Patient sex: M
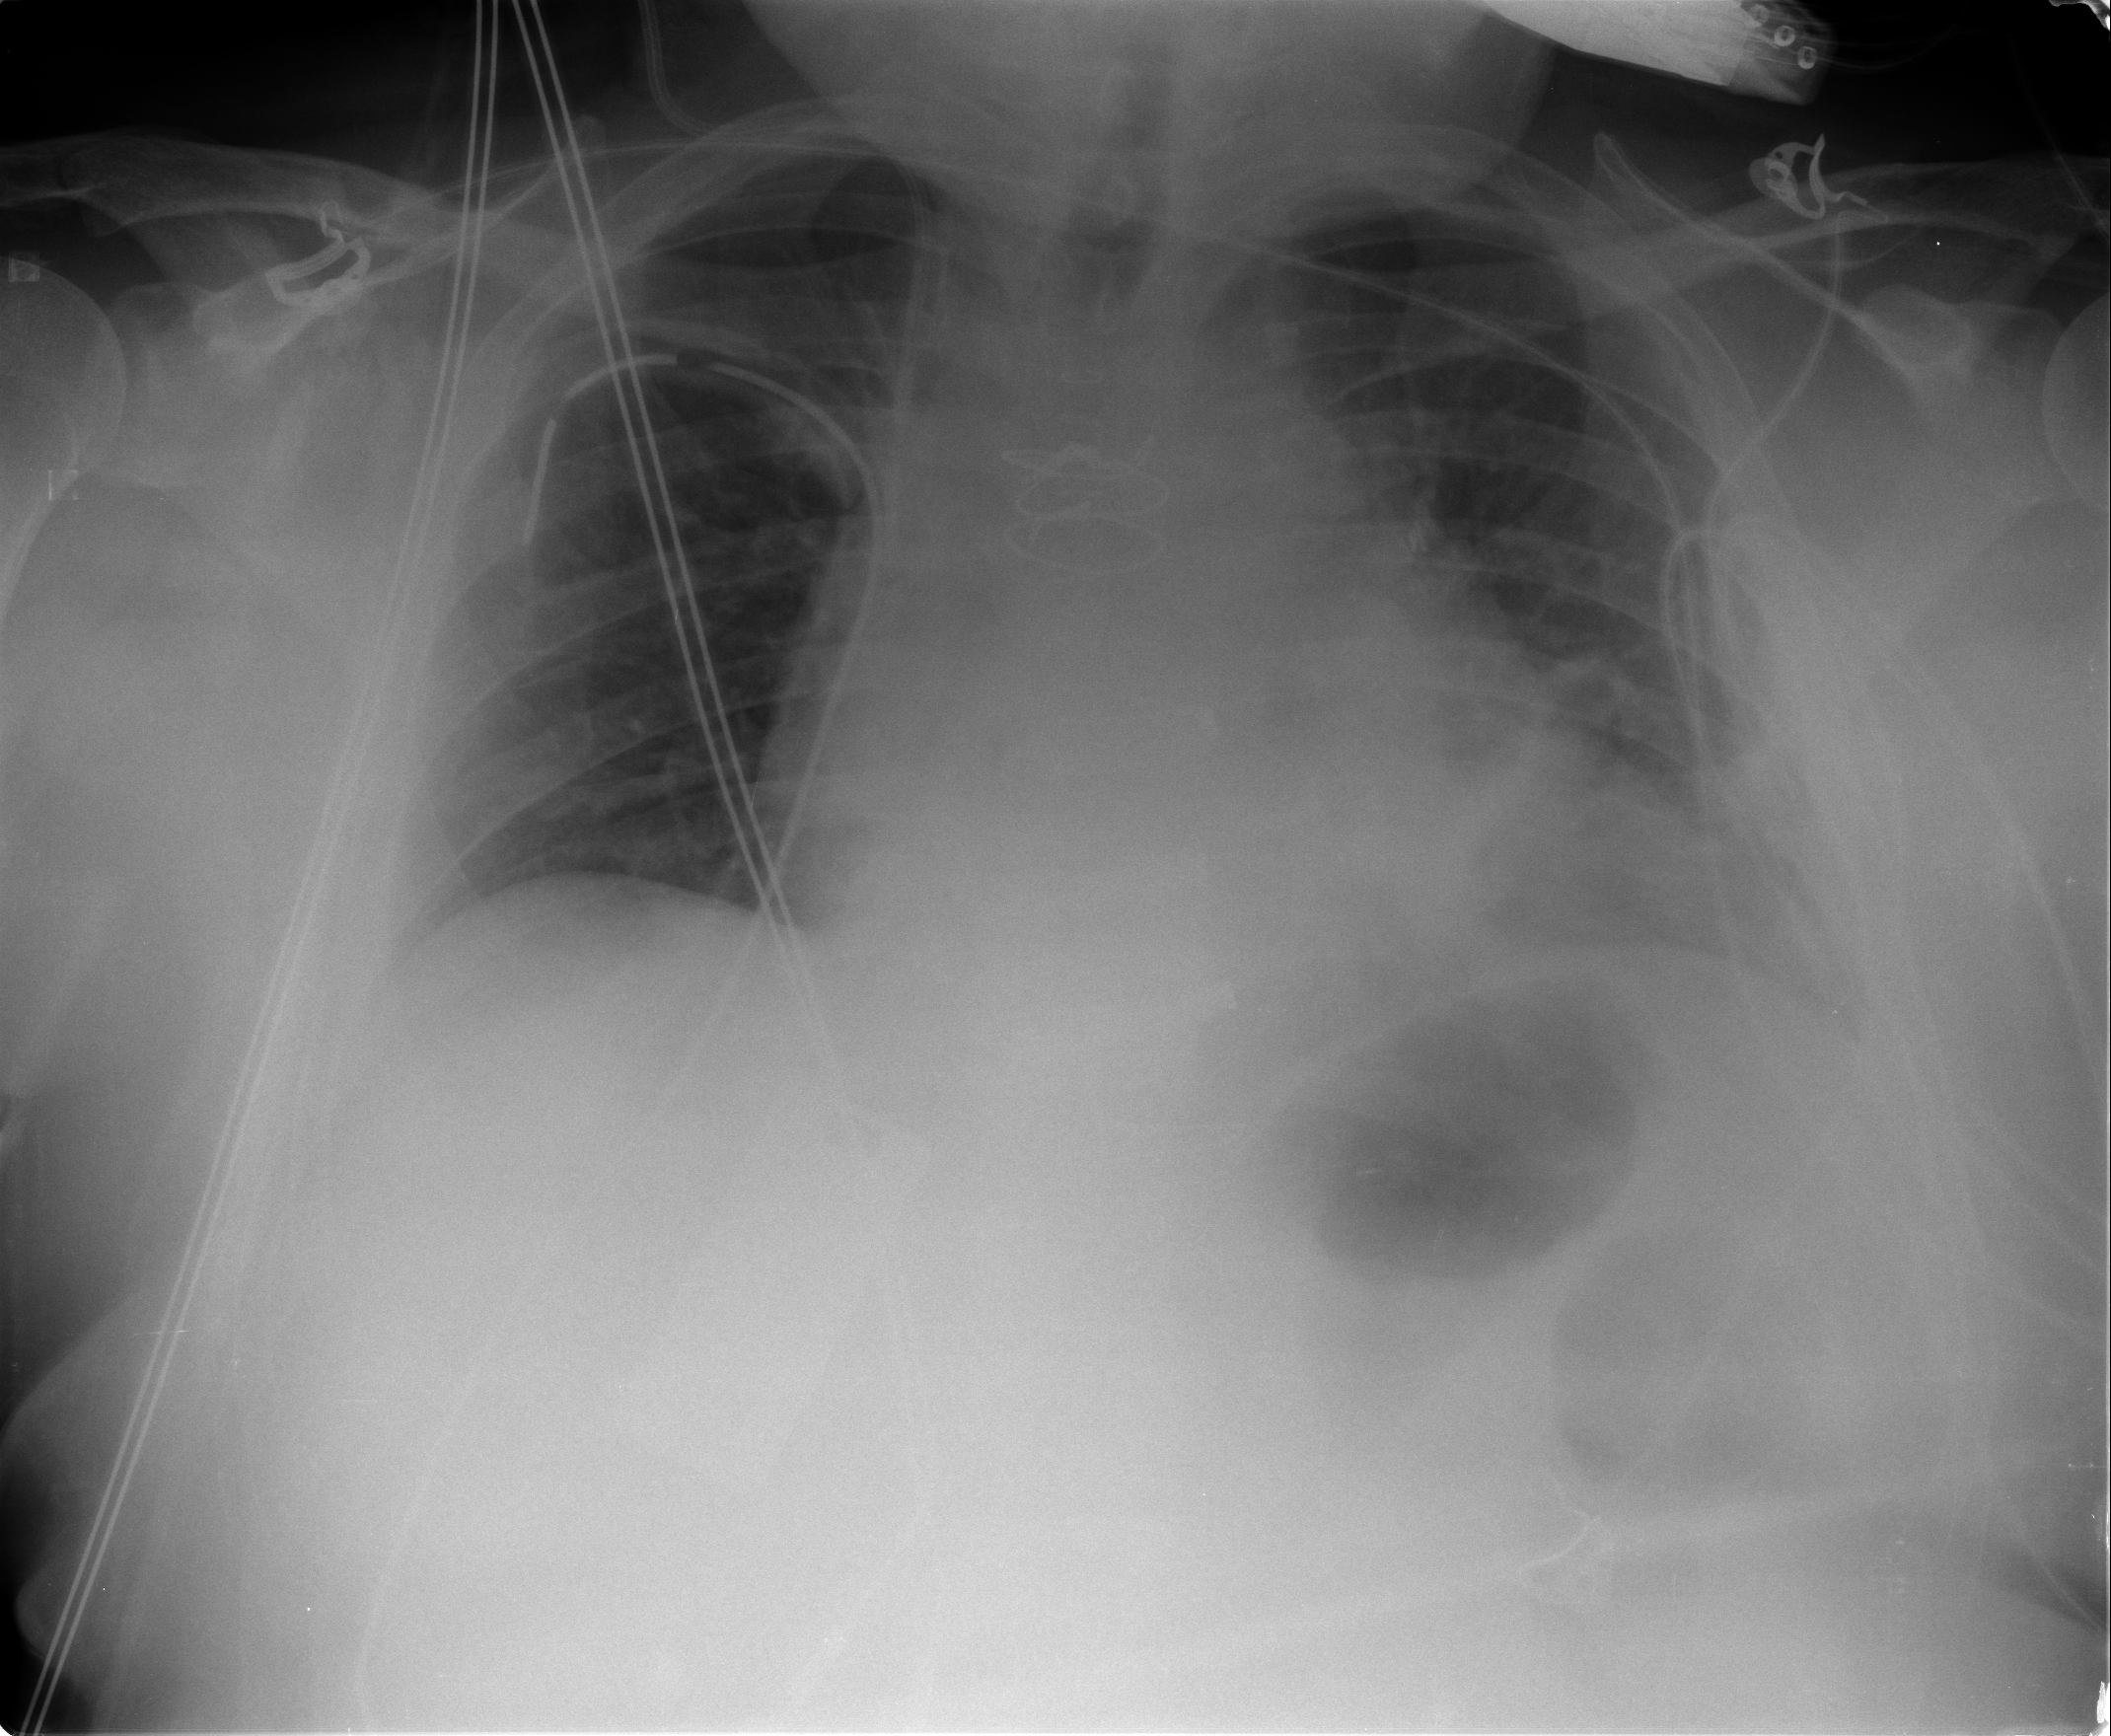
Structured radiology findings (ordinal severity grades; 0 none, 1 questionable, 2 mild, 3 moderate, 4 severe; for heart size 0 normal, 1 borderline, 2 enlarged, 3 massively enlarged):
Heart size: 3
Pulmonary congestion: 2
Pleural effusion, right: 0
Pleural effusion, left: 2
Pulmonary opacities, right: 0
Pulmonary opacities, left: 0
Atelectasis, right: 0
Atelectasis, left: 2